Question: I have a 3d line plot of the solar spectrum, which I plotted using the command,
'''
from mpl_toolkits.mplot3d.axes3d import Axes3D
from matplotlib.collections import PolyCollection, LineCollection
from matplotlib.colors import colorConverter, ListedColormap, BoundaryNorm
import matplotlib.cm as cm
fig = plt.figure(figsize(15, 8))
ax = fig.gca(projection='3d')
x = SpectrumDF['Wavelength']
z = SpectrumDF['DNI']
y = SpectrumDF['TESTNUM']
ax.plot(x, y, z)
ax.set_xlabel('Wavelength')
ax.set_ylabel('Test Number')
ax.set_zlabel('Intensity')
'''
The resultant plot is solid blue and takes whichever individual color I give in the function: plot( ).
I have been trying to create a color gradient along the z-axis, intensity, without any success.
I have around 500 test numbers, each has 744 data points.
Thank you for the help!
This wouldn't let me post images because I don't have enough reputation. Anyway, here's the link to the plot I get using this code <URL>

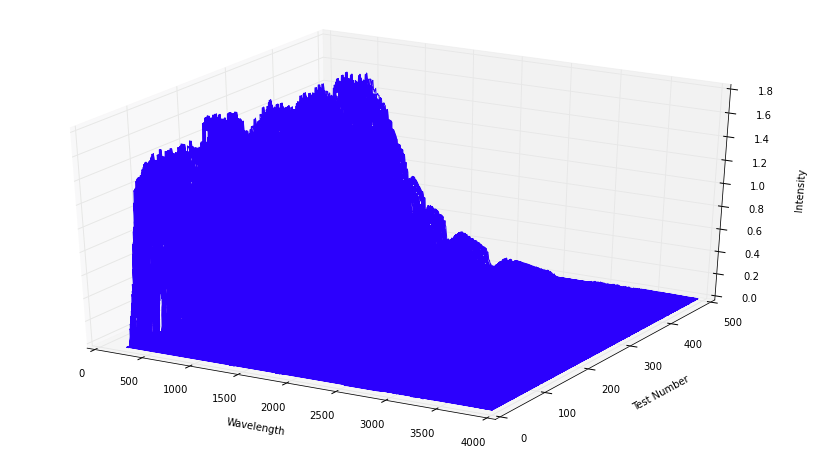
Answer: Using the example - <URL>

I used the following command:
'''
fig = plt.figure(figsize(15,8))
ax = fig.gca(projection='3d')
x = FilteredDF['Wavelength']
z = FilteredDF['DNI']
y = FilteredDF['TESTNUM']
ax.scatter(x, y, z, c=plt.cm.jet(z/max(z)))
ax.set_xlabel('Wavelength')
ax.set_ylabel('Test Number')
ax.set_zlabel('Intensity')
plt.show()
'''
I am still working on getting a colored line plot because I have a lot of points, which makes scatter plot very slow to work with.
Thank you